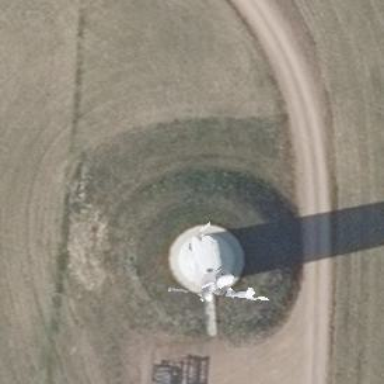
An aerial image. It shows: Wind power generator utilizing wind turbines.